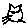
Label: cat